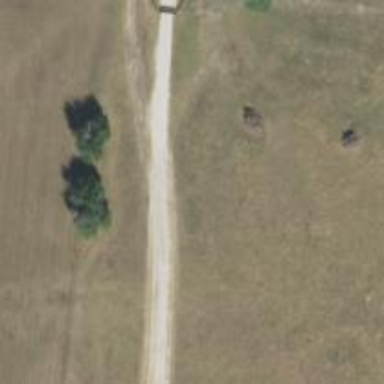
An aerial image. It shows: Driveway leading to service road.